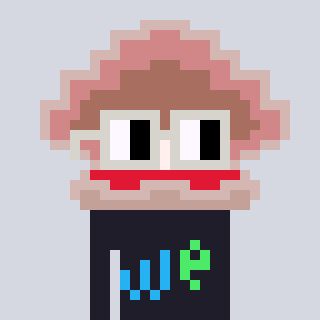
a pixel art character with square light gray glasses, a oyster-shaped head and a grayscale-colored body on a cool background